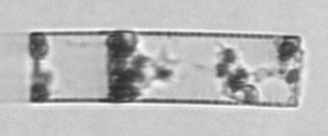
Label: Guinardia_flaccida